Question:
How do I change the background color of vim's ruler? Currently, I am using this colorscheme: <URL>. The ruler doesn't have a distinct background color.
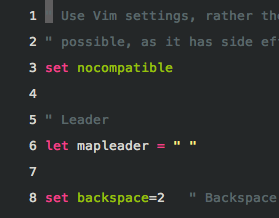
Answer: The "ruler" is something else (':help ruler'), what you want is the 'LineNr' highlight group which is defined at multiple locations in your colorscheme:
- <URL>